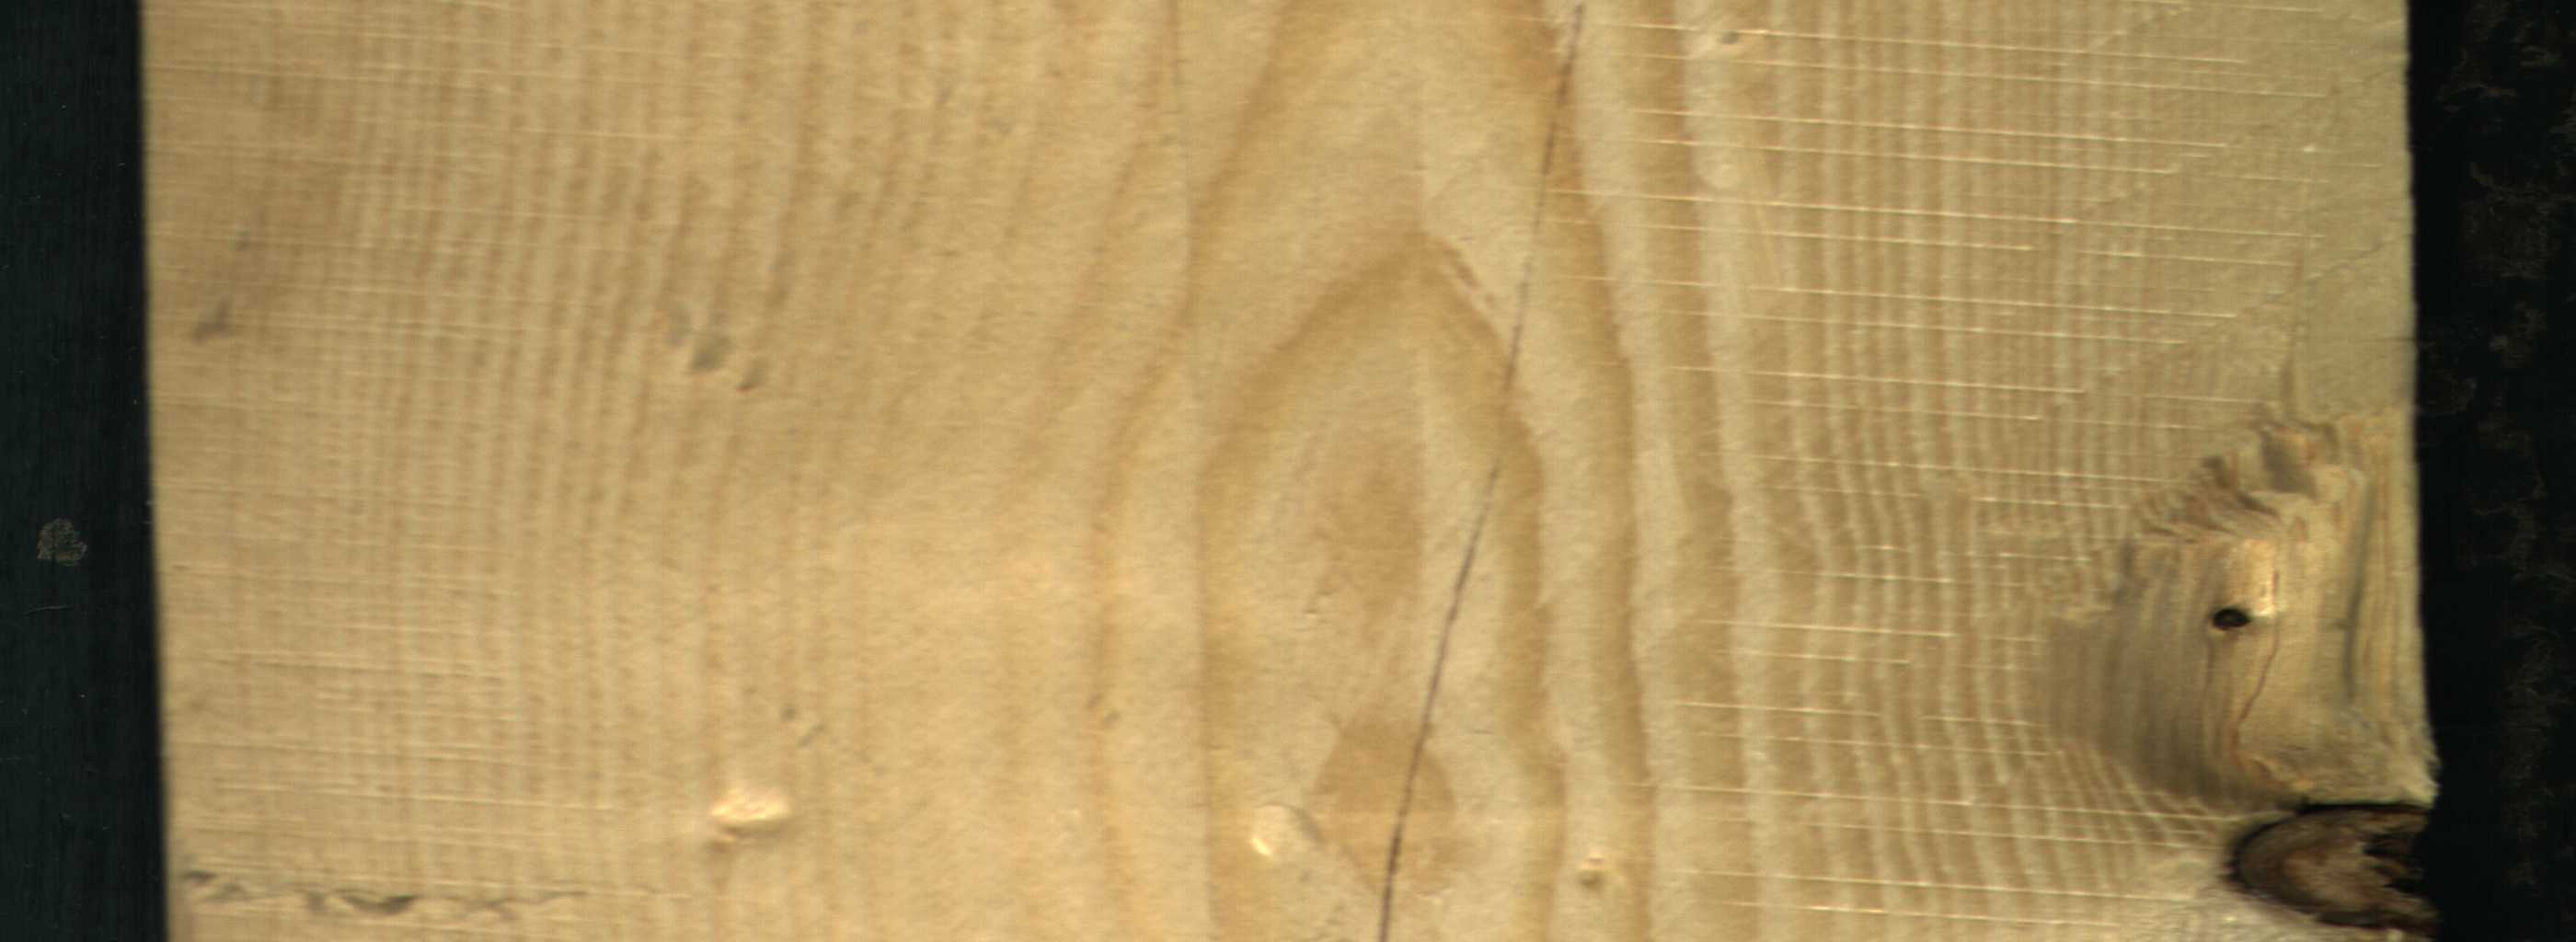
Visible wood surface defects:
Crack
Dead_Knot
Dead_Knot